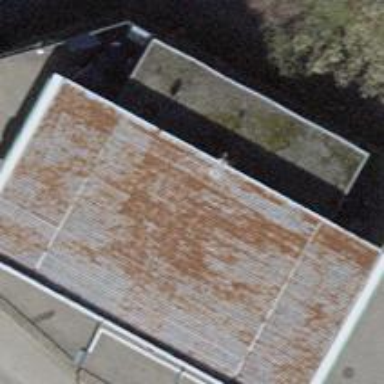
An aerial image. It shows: View of roof of building.